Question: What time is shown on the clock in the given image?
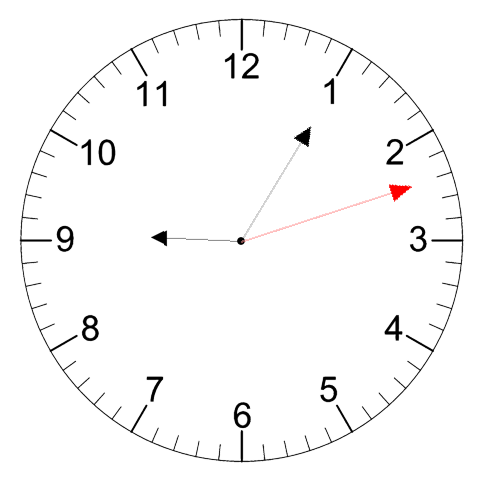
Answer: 09:05:12